Question: I have a a design problem. I have a centered logo on a page, What I want is a div centered between the left side of the page and te left side of the logo.
how could I achieve this using only css ?
Here is the example:

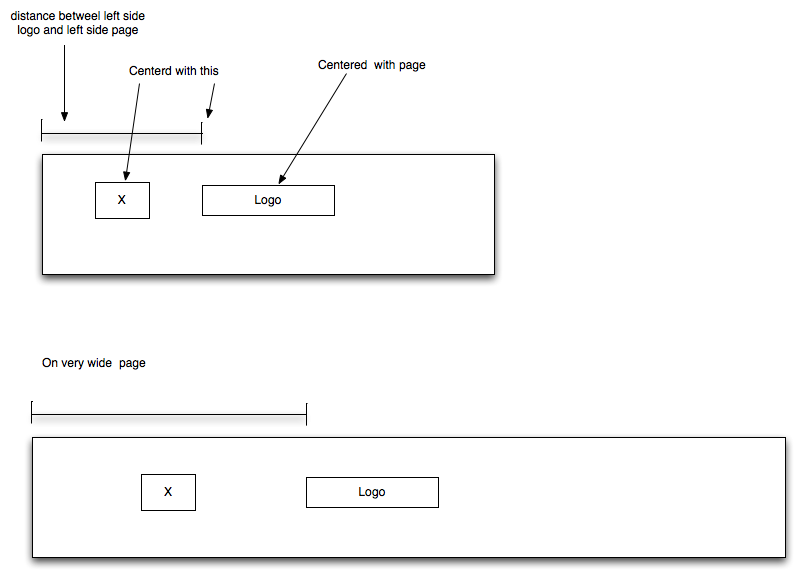
Answer: Take a look at this demo...
<URL>
## HTML
'''
<div id="wrapper">
<div id="box-left">
<div id="left"></div>
</div>
<div id="box-center">
<div id="center"></div>
</div>
</div>
'''
## CSS
'''
html, body {
margin: 0 !important;
padding: 0 !important;
}
#wrapper {
width: 100%;
}
#box-center, #box-left {
width: 50%;
float: left;
}
#left {
border: 1px solid magenta;
height: 50px;
width: 50px;
position: relative;
left: 50%;
/* half of width of #left + half of margin-left of #center */
margin-left: -75px; /* 50/2 + 100/2 = 25 + 50 = 75 */
}
#center {
border: 1px solid magenta;
height: 50px;
width: 200px;
margin-left: -100px;
}
'''
I hope this helps.